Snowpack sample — Buffalo Mountain, Silverthorne, Colorado, USA (1/25/25, 10:11 AM MST)
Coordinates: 39.6222, -106.1139
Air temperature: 22 °F
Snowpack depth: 110 cm
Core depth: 10 cm
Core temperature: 46.4 °F
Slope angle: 12°, slope face: 102°
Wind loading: high
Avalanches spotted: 0
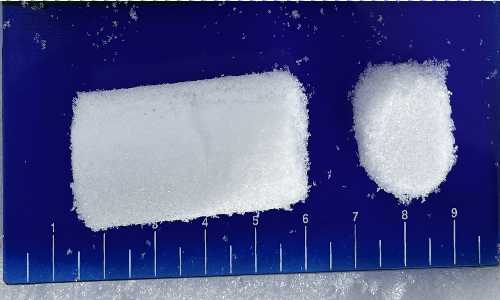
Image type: core
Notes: No avalanches nearby, collected on the outskirts of a fire break 15 meters from the treeline, on way to Buffalo and Red Mountain